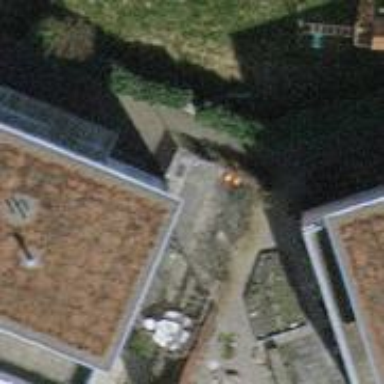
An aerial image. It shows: Flat roof terrace building.